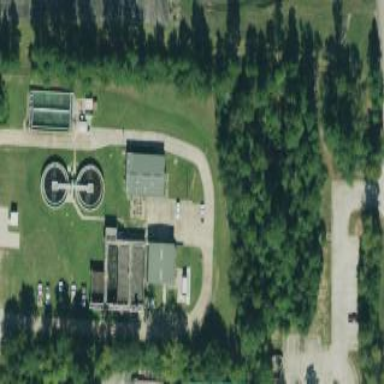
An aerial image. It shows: Fence around the water works facility.